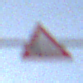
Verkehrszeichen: SplittSchotter
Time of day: SunriseSunset
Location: Outdoor (Suburban)
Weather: PartlyCloudy
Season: NotSpecified
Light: Natural